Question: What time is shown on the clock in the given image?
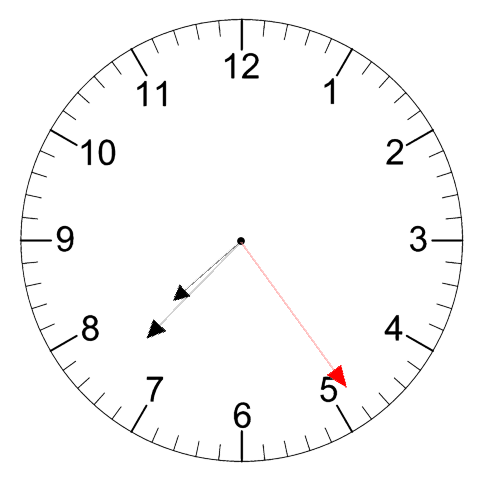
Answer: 07:37:24